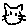
Label: cat